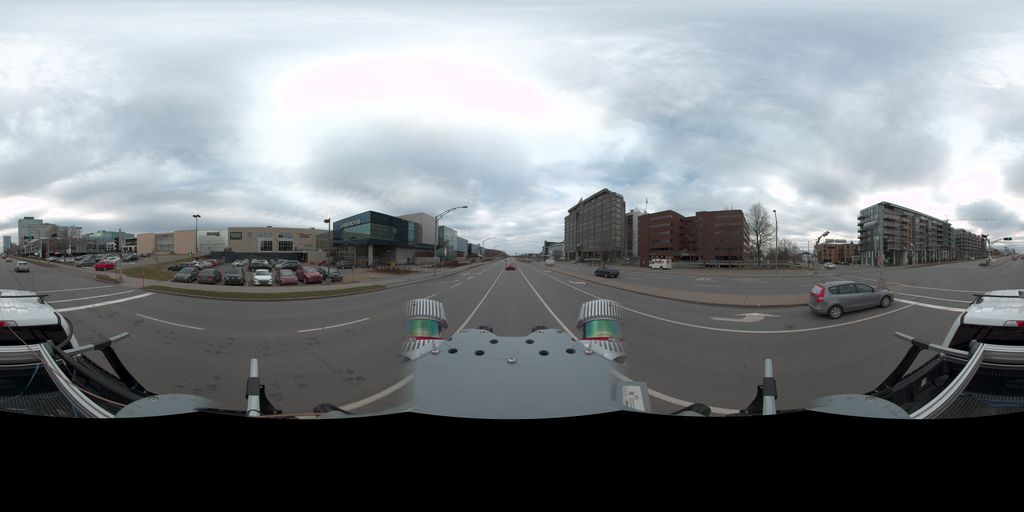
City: quebec_city